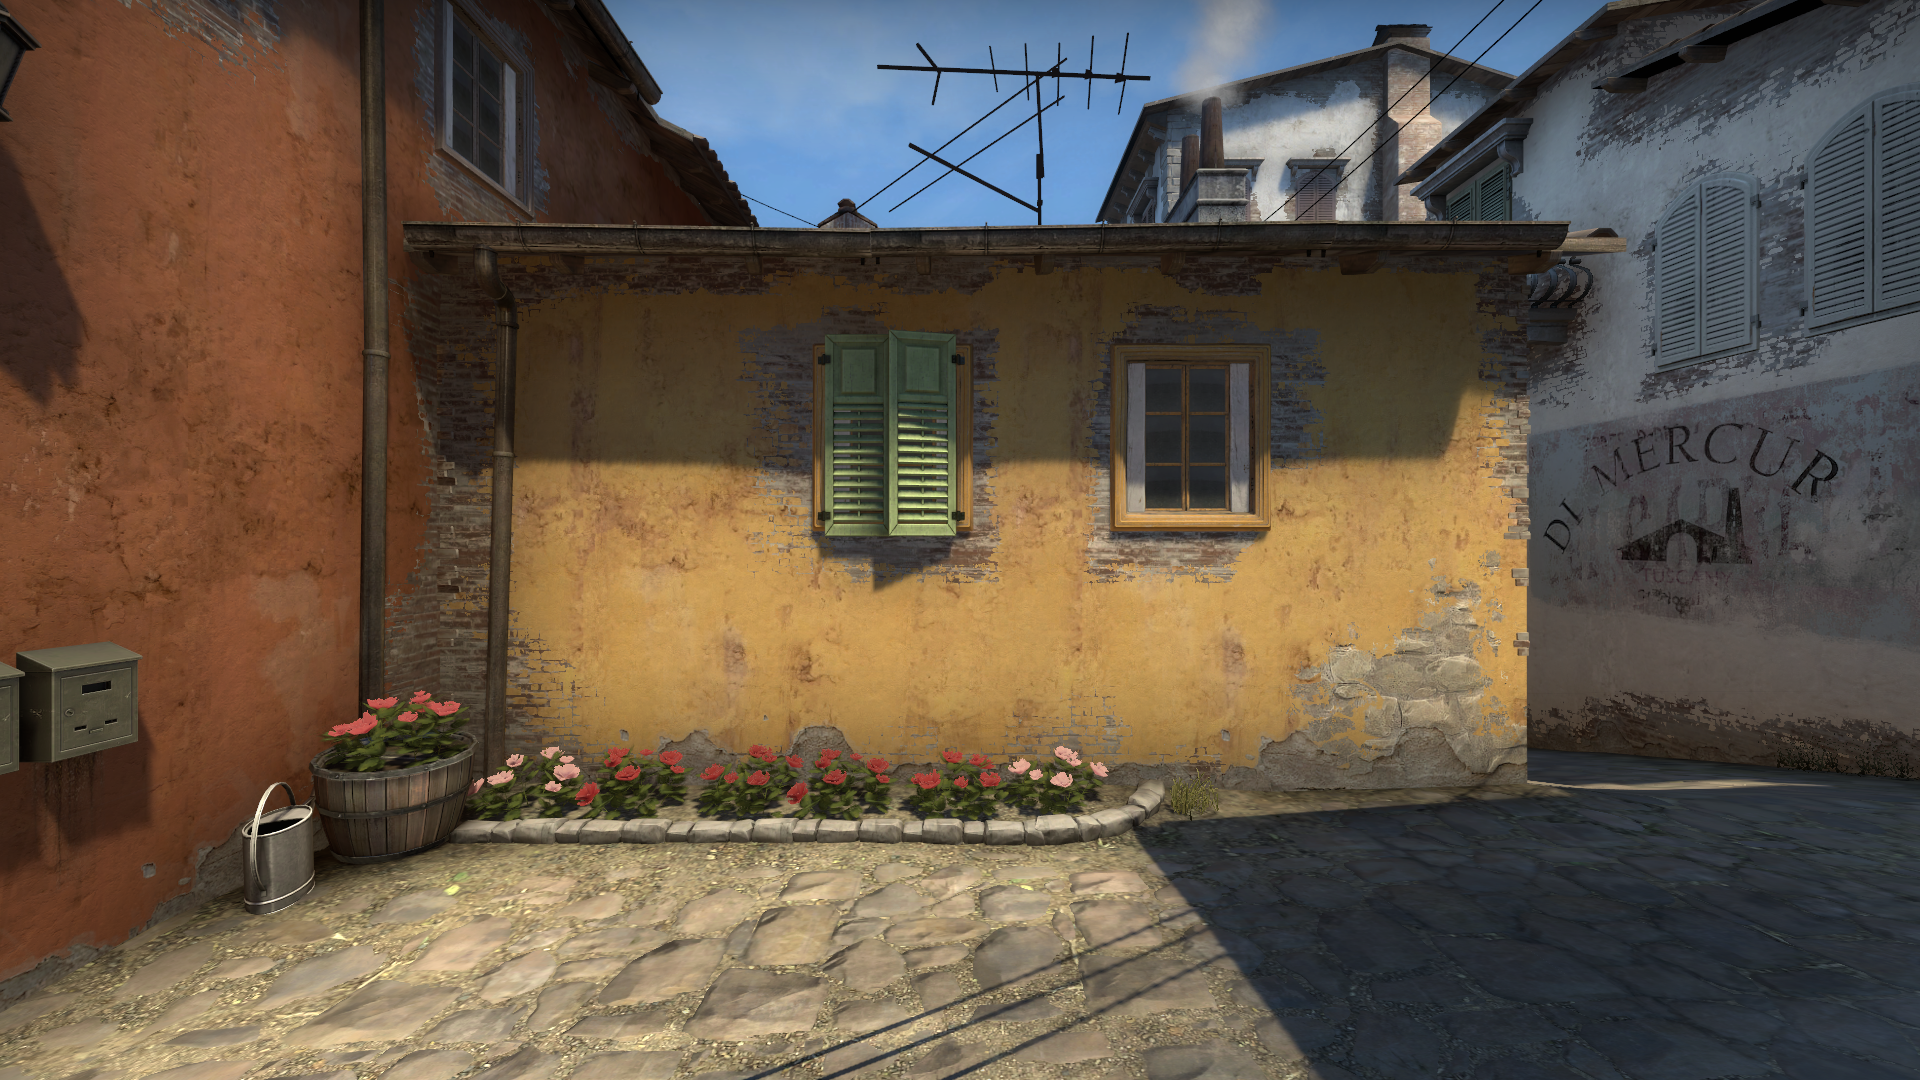
Map: de_inferno